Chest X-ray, AP view. Patient: 28 years old, sex M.
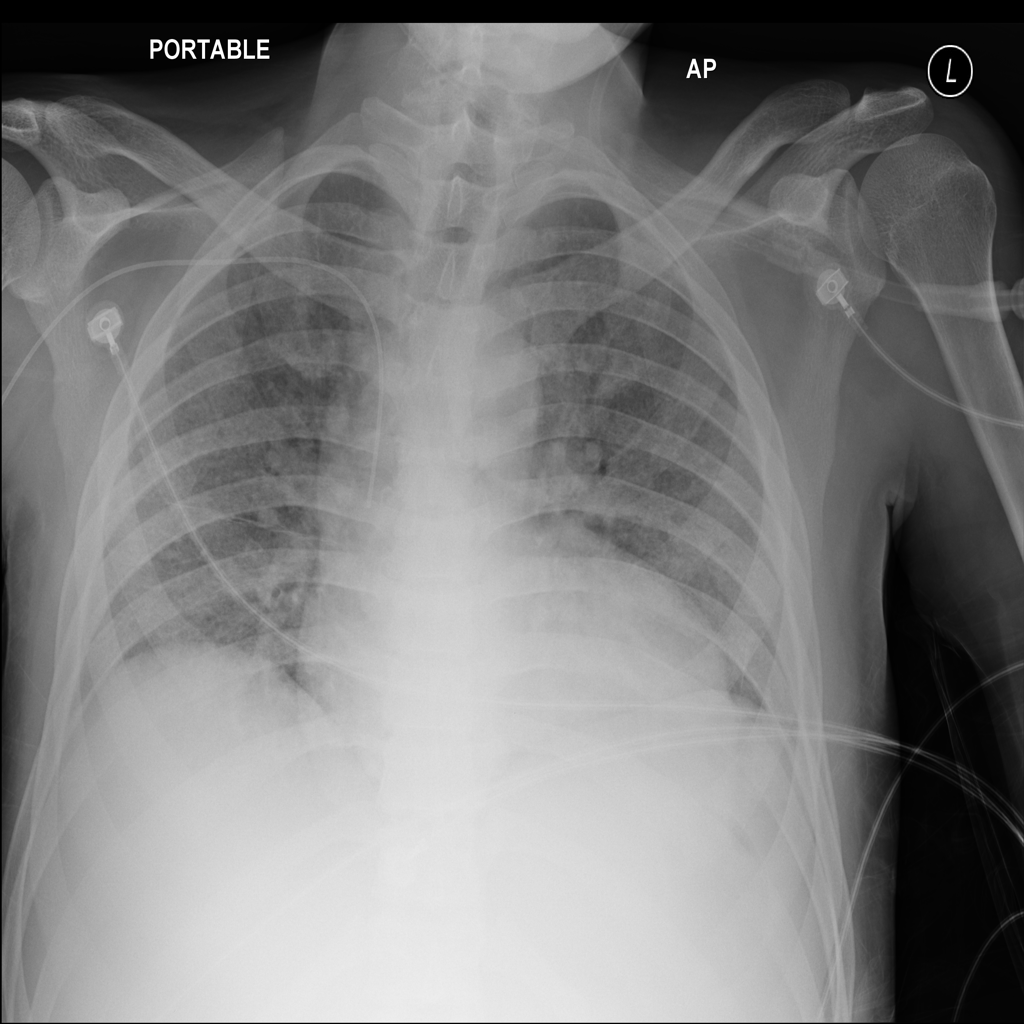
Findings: Edema, Infiltration, Pneumonia